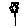
Label: flower